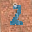
Label: 2